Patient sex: F
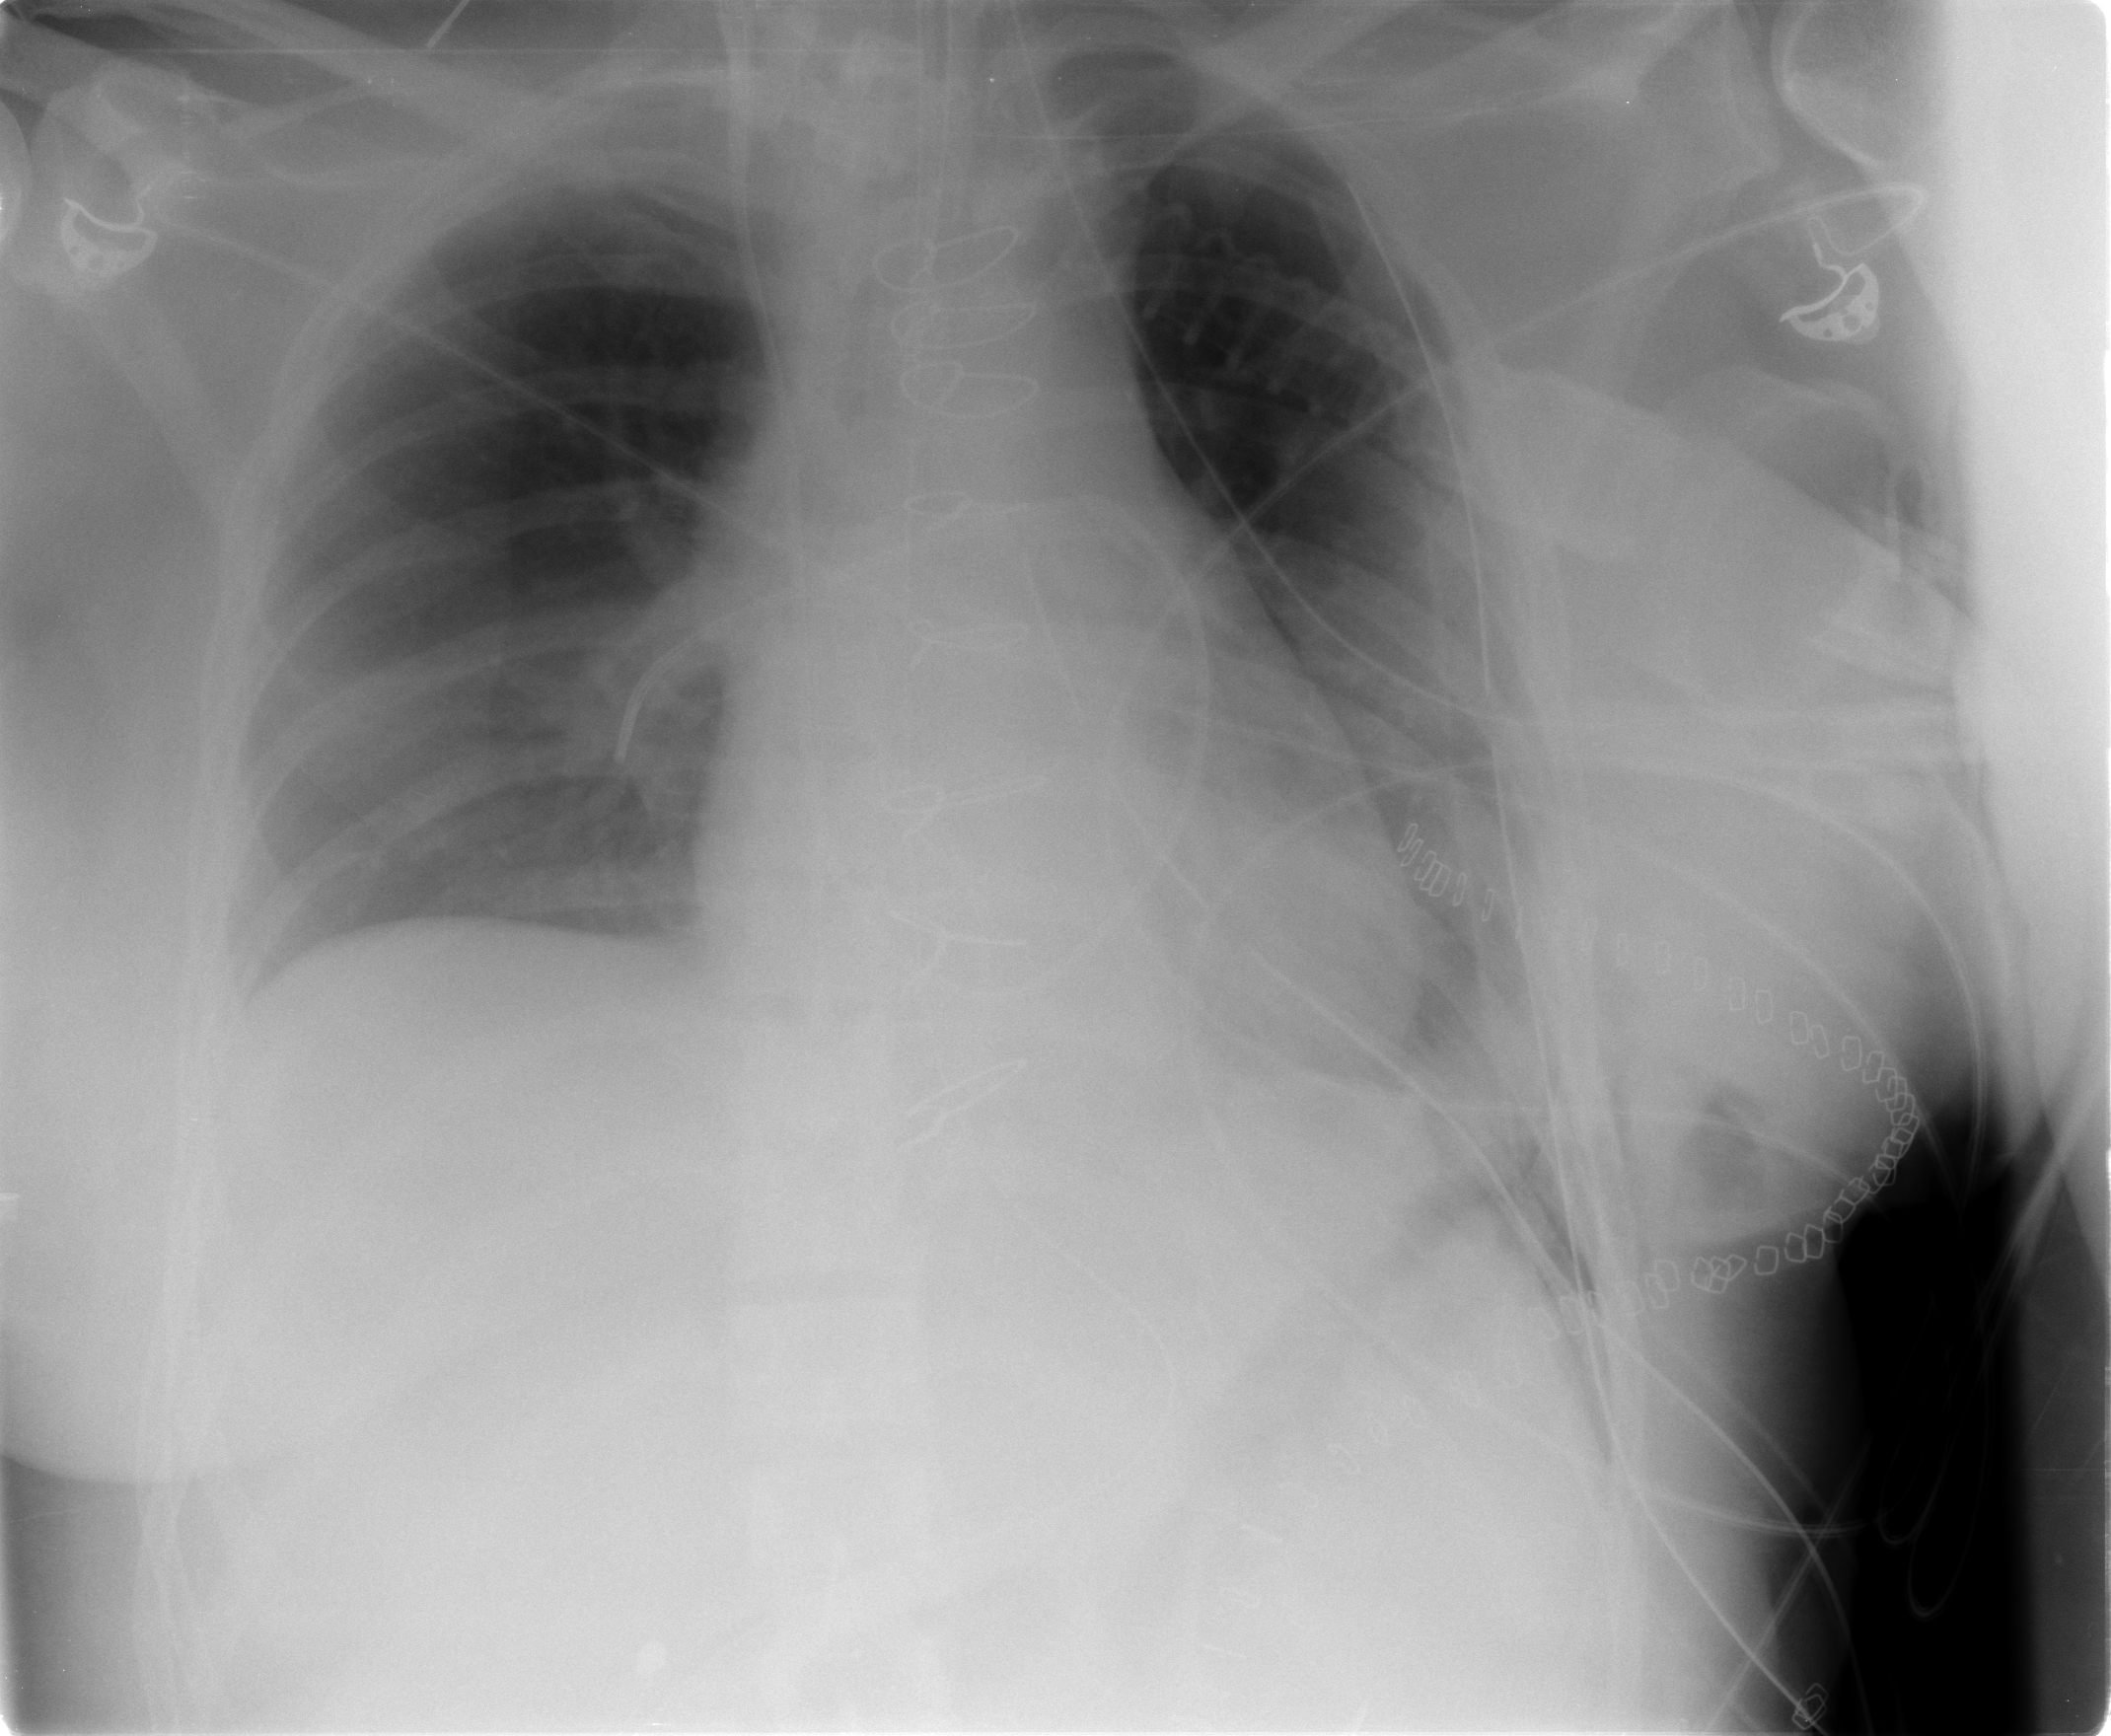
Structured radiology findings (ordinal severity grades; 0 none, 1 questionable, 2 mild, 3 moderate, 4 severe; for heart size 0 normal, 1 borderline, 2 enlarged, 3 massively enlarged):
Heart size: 2
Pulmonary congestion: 0
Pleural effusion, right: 2
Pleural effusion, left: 2
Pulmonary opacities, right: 0
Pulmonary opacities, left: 0
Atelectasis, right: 2
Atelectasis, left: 2